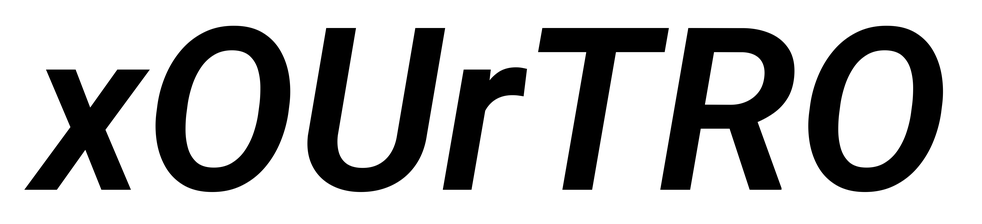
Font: Roboto-Italic_SemiBold_Italic